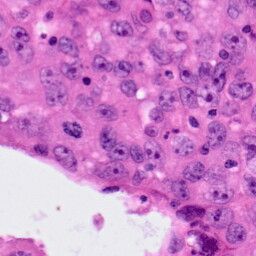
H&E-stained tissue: Lung